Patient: sex M, age 33
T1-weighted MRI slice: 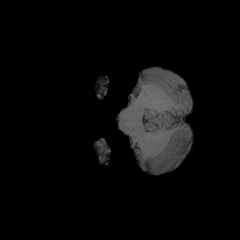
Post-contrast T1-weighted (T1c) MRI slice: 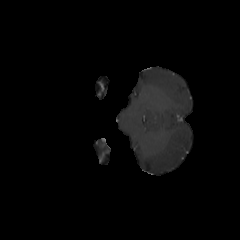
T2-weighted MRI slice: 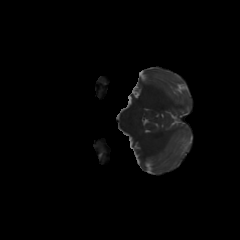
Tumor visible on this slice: no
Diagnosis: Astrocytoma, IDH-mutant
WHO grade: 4